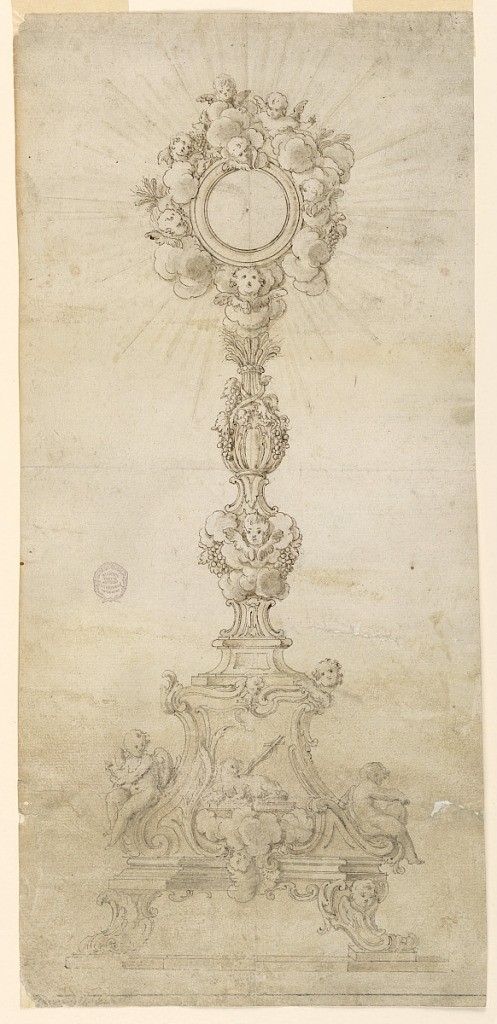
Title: Design for a Monstrance with Alternative Suggestions
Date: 1750–1775
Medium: Pen and ink, brush and sepia on paper
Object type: Drawing
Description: The upper base is supported by volute feet; the right one with a cherub upon a lower base. In front of it is the pascal lamb upon the book and clouds with a cherub at left. Below, at right, is a cornice with a putto sitting upon it, at the lower end; above at the corner a cherub. At left, an angel with the nails sit outside. The shaft has below clouds, with a cherub and grapes; connected by volutes is the longer upper part with vine and grain, fastened by a ring and a ribbon. The receptacle has a glory of angels, with clouds, grapes and ears of grain.